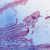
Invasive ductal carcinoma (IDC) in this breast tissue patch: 0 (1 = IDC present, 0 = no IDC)